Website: walmart
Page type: customer-info-address
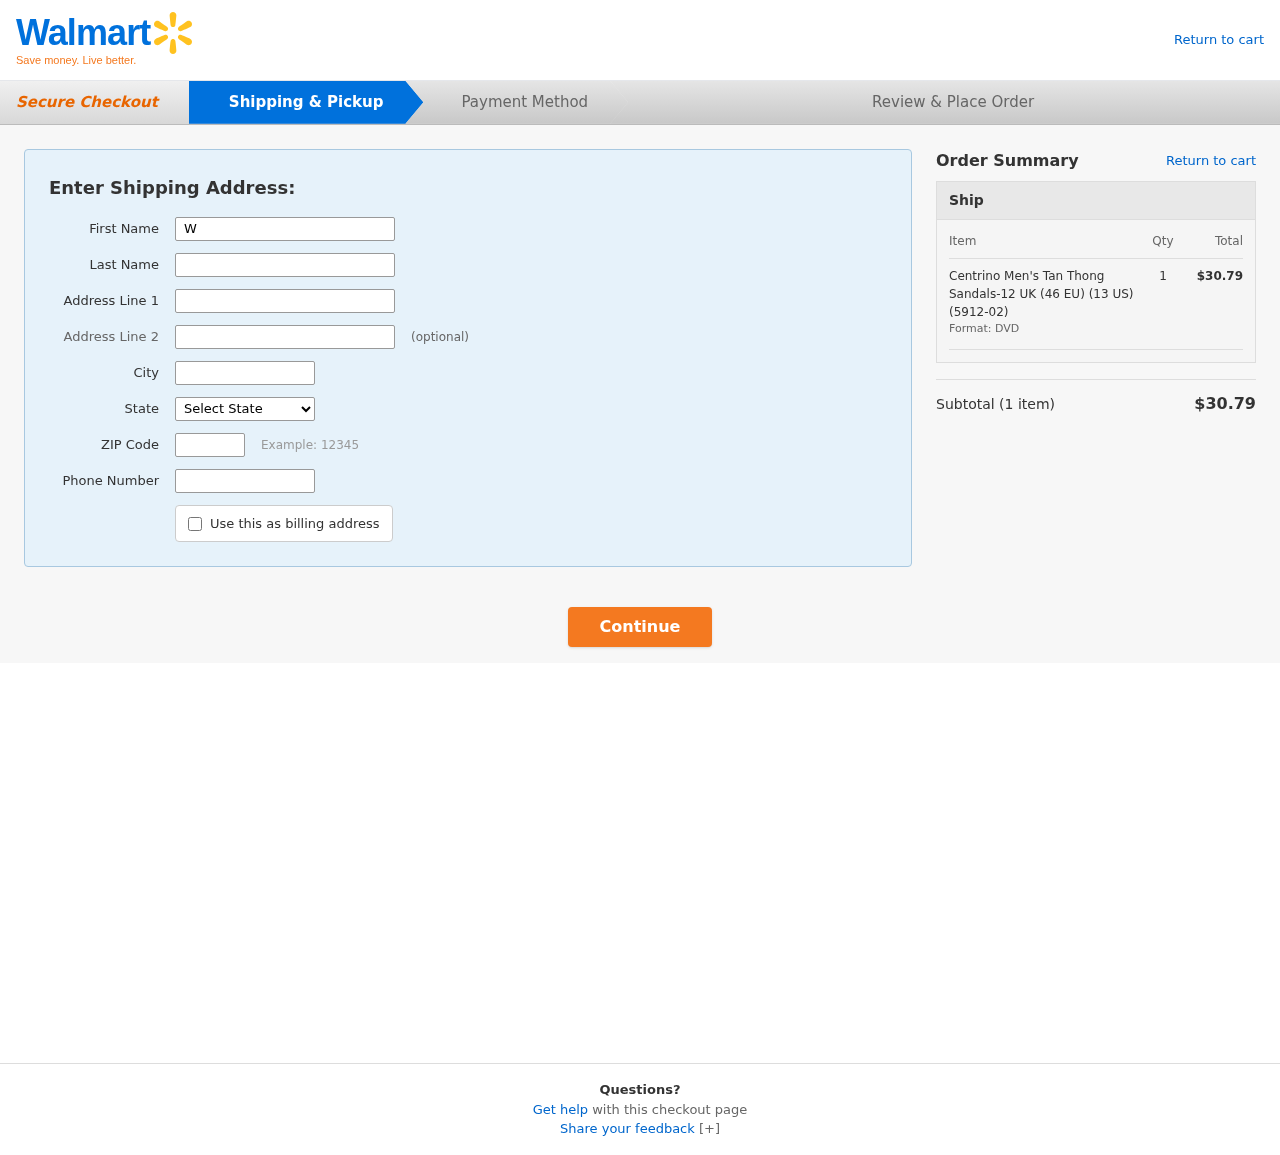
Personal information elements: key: PII_CITY
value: South Jeremymouth
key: PII_FIRSTNAME
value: William
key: PII_LASTNAME
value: Thompson
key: PII_PHONE
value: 8138553209
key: PII_POSTCODE
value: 83822
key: PII_STATE
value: Nevada
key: PII_STREET
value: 34934 Leslie Vista
Product elements: key: PRODUCT1_NAME
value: Centrino Men's Tan Thong Sandals-12 UK (46 EU) (13 US) (5912-02)
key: PRODUCT1_QUANTITY
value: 1
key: PRODUCT1_LINE_TOTAL
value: $30.79
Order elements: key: ORDER_NUM_ITEMS
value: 1
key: ORDER_SUBTOTAL
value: $30.79